Field crop: maize
Growth stage: 2
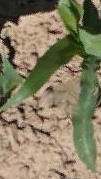
Species: maize